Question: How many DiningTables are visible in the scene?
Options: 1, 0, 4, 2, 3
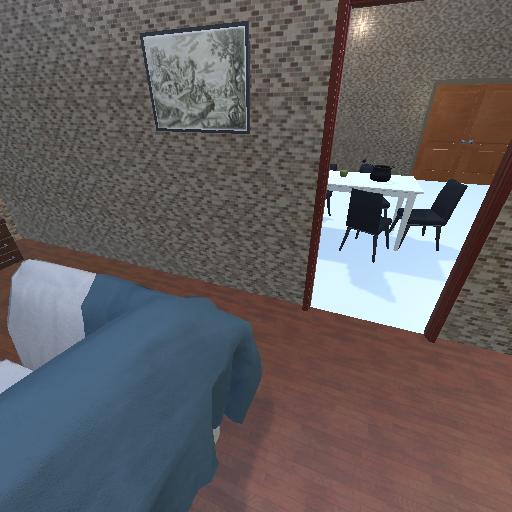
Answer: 1